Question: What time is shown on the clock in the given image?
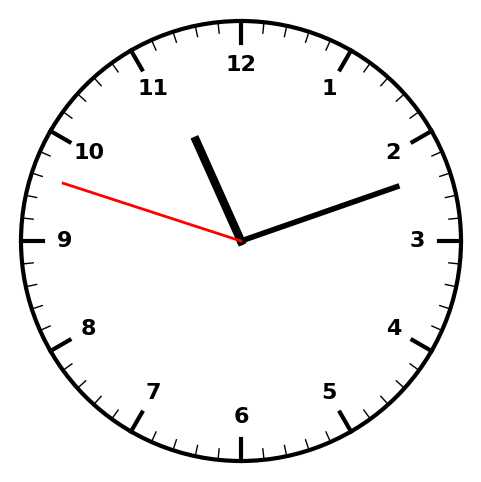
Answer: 11:11:48